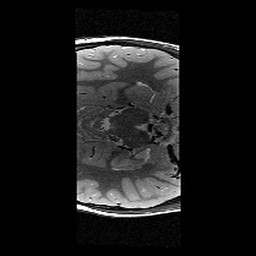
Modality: T2w
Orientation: axial
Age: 13
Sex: male
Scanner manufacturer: siemens
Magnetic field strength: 3 T
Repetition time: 8.46 s
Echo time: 0.067 s